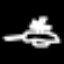
Label: airplane